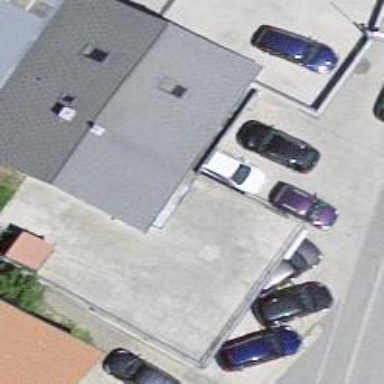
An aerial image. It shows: Fuel station.